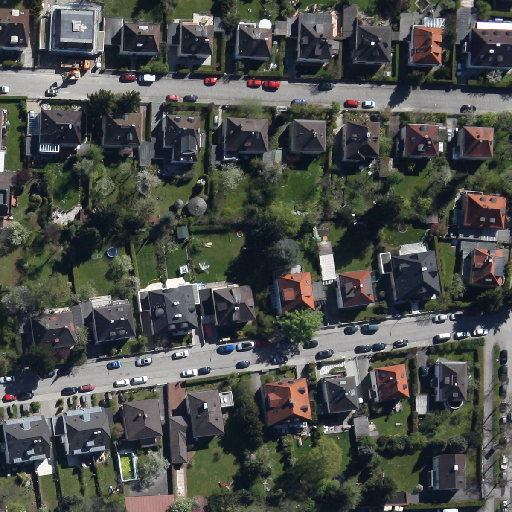
Referring expression: truck in the parking area